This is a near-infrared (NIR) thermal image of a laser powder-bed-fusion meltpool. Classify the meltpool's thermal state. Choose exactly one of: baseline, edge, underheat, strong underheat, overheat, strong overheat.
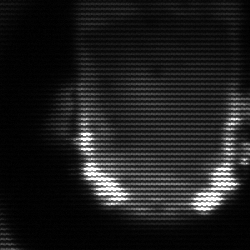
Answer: baseline